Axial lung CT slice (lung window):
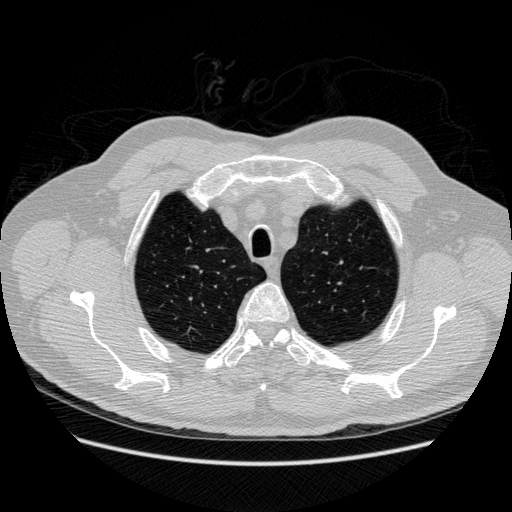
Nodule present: no